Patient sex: M
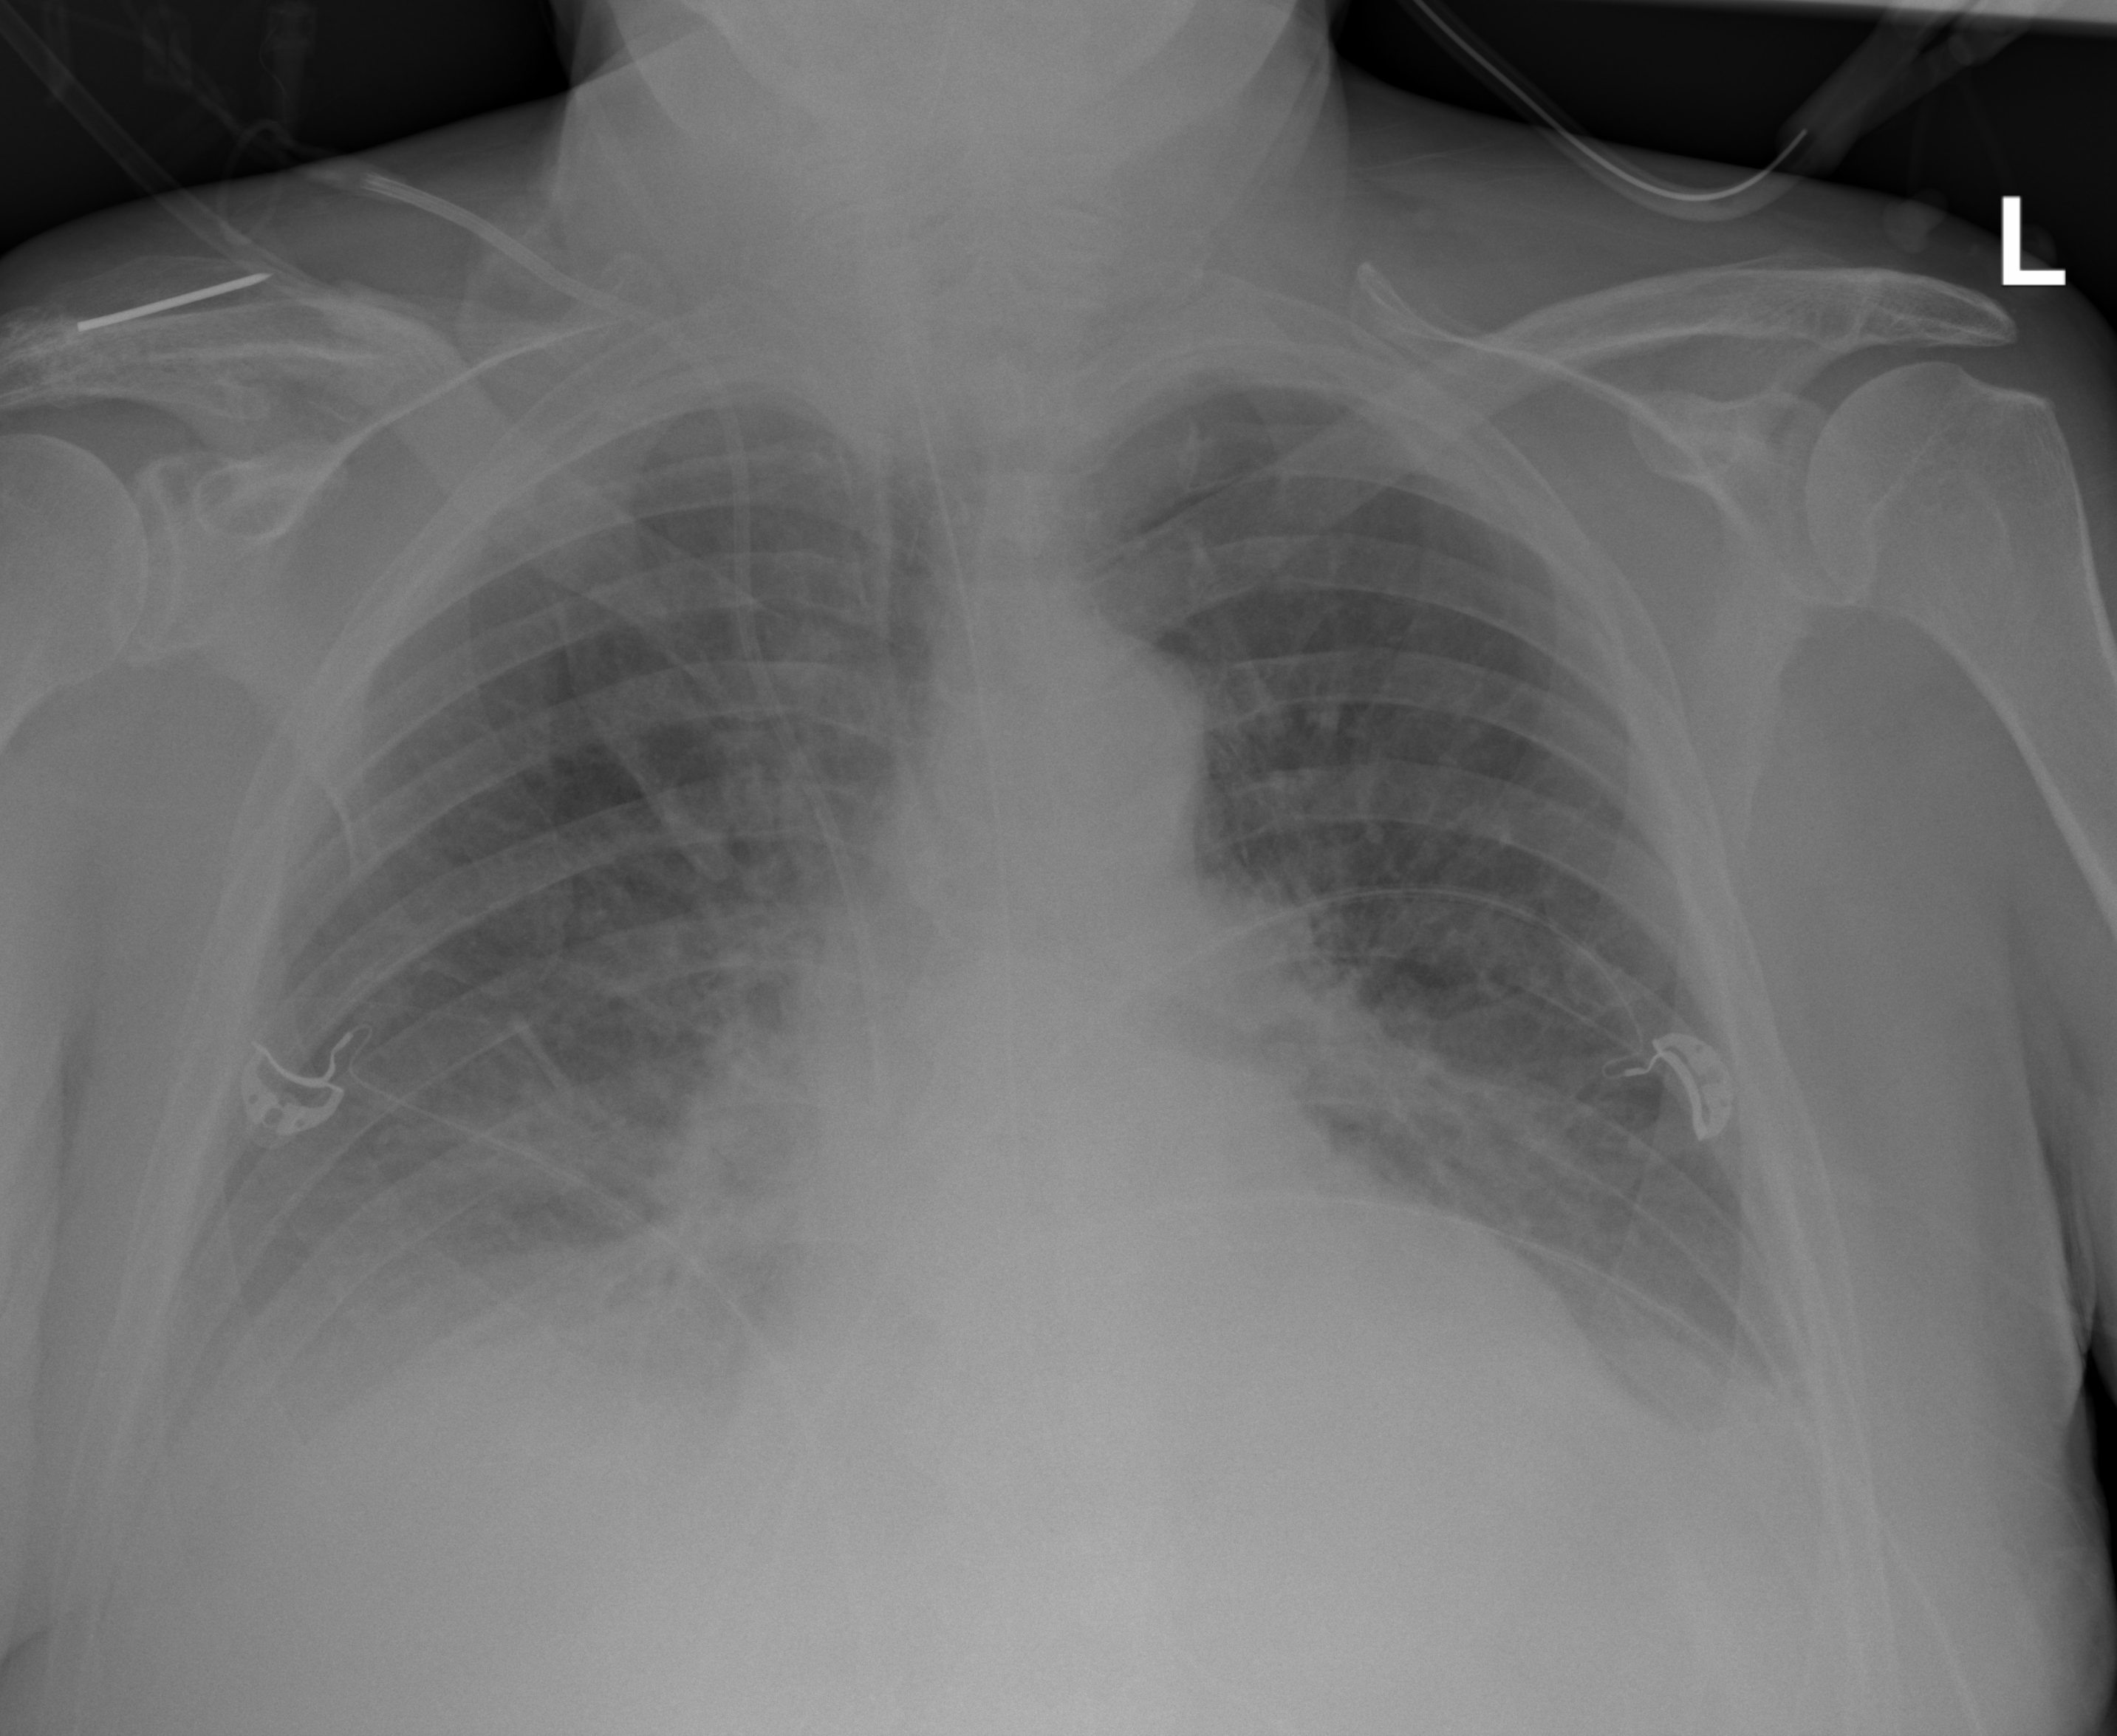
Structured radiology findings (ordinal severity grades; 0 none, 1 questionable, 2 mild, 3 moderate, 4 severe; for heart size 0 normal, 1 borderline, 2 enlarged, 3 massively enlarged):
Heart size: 2
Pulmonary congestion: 2
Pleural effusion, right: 2
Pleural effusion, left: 1
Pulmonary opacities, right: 0
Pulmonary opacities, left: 0
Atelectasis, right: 2
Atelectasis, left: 2